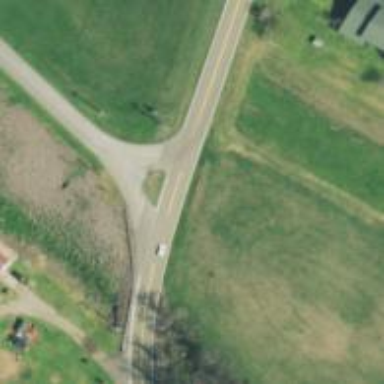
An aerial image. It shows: Tertiary road.